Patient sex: M
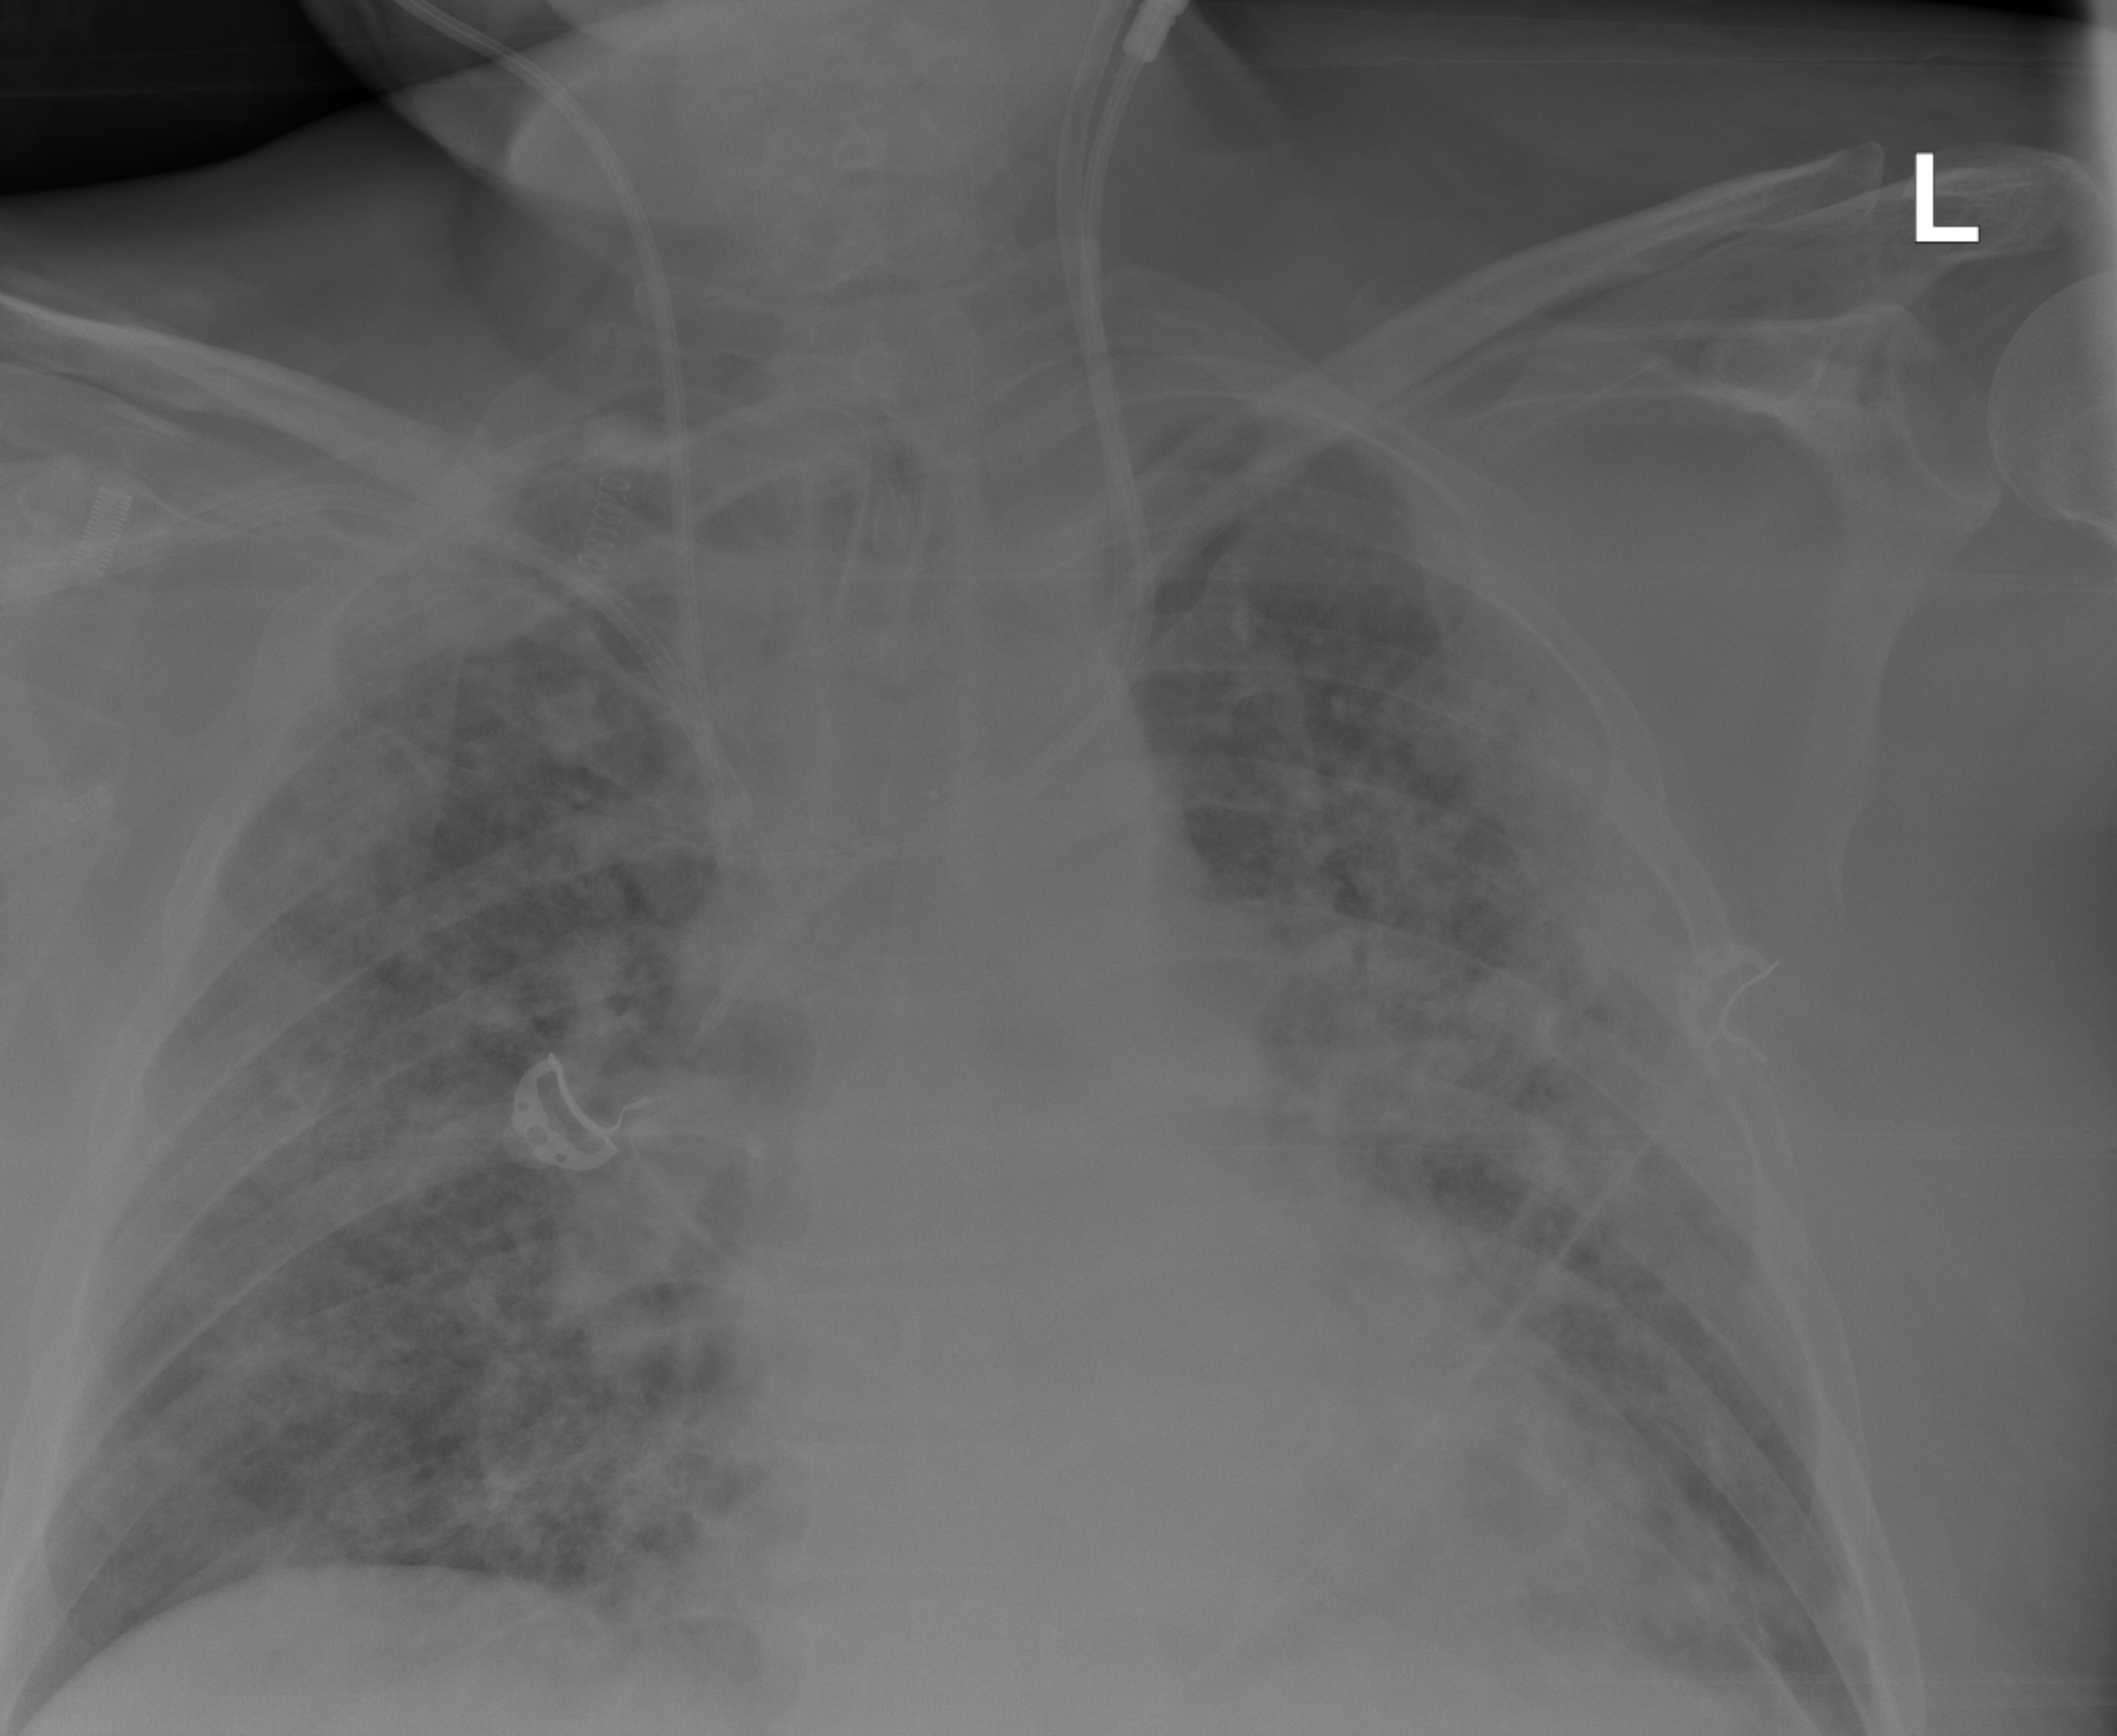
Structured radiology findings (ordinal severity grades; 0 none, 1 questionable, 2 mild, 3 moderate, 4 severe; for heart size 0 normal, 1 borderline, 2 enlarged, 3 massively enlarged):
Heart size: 2
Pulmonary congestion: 0
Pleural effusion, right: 0
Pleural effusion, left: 0
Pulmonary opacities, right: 3
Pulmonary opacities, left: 3
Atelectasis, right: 0
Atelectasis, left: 2